Question: I have a form on my ASP MVC3 website that needs to allow for multiple entries for one of it's fields prior to the form being submitted. It is for a sales agent's information, however since we outsource our sales staff one agent could have multiple companies they work with.
This form used to be provided by an Access database. The company information was input using the form below, which was built into the main form:

This would allow the user to select from DSS Company designation and input the company (or Agency Stat) Id, hit the forward arrow, and input the next until finished. The user also had the ability for cycle back and forth through their entries prior to submitting the form.
Does anyone know of any specific Ajax or JQuery plugins or techniques that I could use to implement this on an ASP MVC3 page?
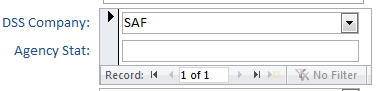
Answer: You may consider using a <URL> which would allow you to dynamically add/remove records to a view model collection.
Your view model might look like this:
'''
public class CompanyViewModel
{
public int SelectedCompanyId { get; set; }
public IEnumerable<selectListItem> Companies { get; set; }
public string AgencyStat { get; set; }
}
'''
and then of course your view will be strongly typed to an 'IEnumerable<CompanyViewModel>'. You would have add/remove links that would allow the user to add or remove records to this list and finally when he decides to submit the form your HttpPost controller action will receive the collection for further processing.